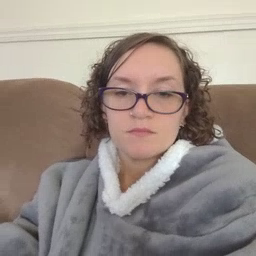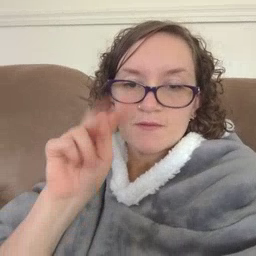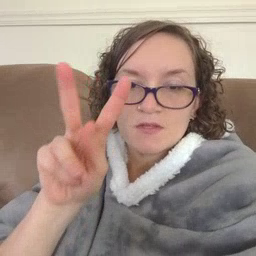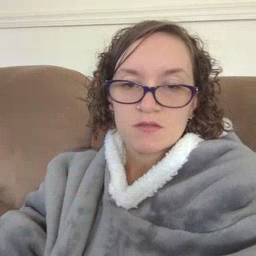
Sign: TV